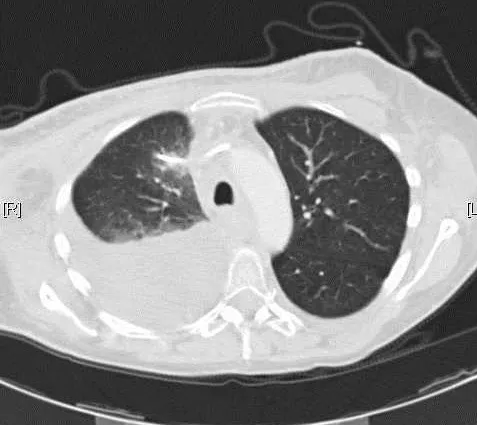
CT scan showing the catheter tip in the right upper lobe of the lung and a large dorsobasal pleural effusion.
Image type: radiology (ct)